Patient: sex F, age 62
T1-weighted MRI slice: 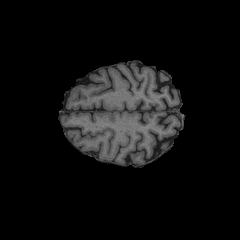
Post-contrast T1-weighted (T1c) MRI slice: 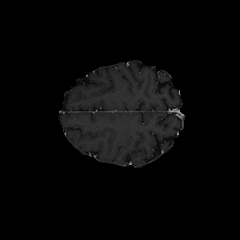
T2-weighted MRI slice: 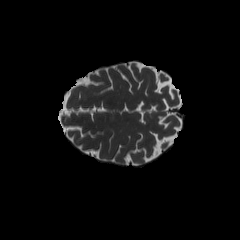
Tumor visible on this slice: no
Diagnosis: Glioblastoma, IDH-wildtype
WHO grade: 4